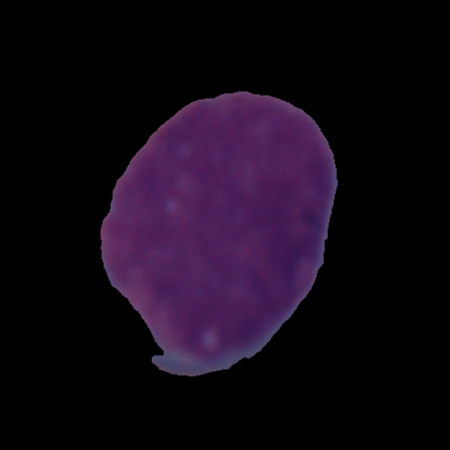
Label: healthy